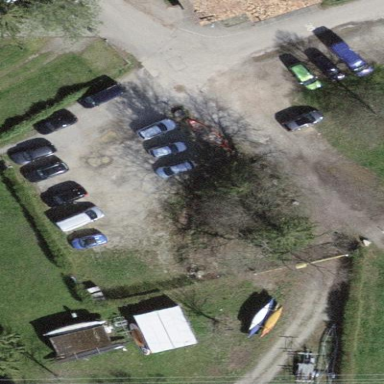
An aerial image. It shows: Parking area with surface.